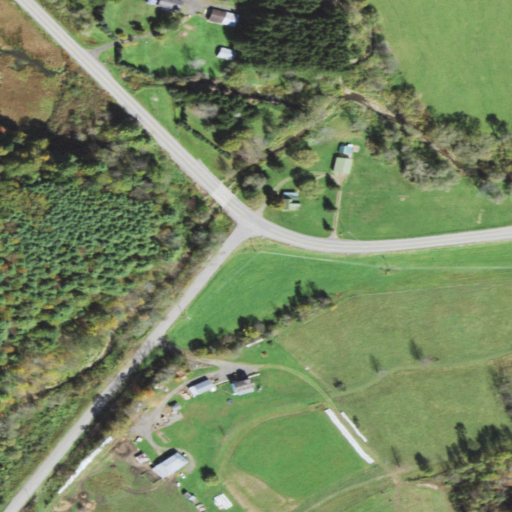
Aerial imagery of valley in Pennsylvania named Hornby Hollow containing pasture, mixed forest, open development, evergreen forest, low intensity development, deciduous forest, and woody wetlands